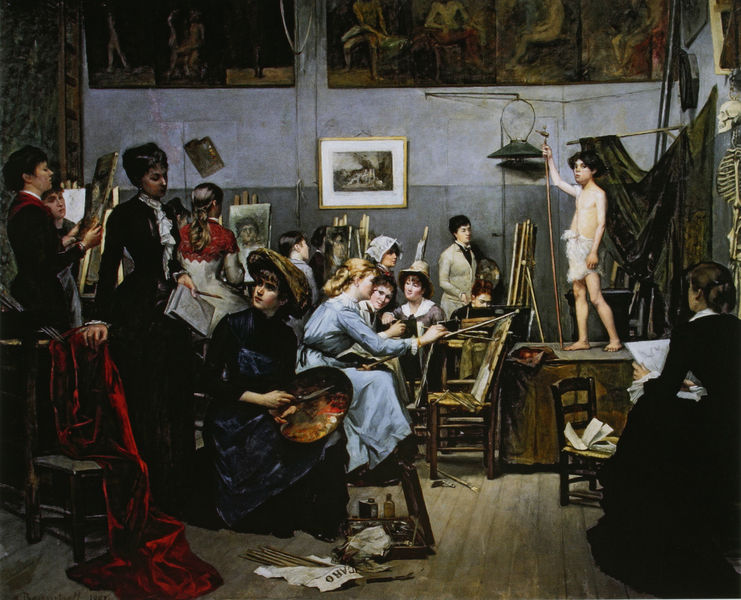
Titel: Aktklasse im Frauenatelier der Académie Julian
Künstler: Marie Bashkirtseff
Standort: Dnipropetrovsk
Institution: Dnipropetrovsk Kunstmuseum
Schlagwörter: akt, blau, blätter, dunkel, gemälde, gruppe, mann, nackt, frauen, gelb, menschen, mädchen, ocker, braun, damen, frau, frisur, grau, hell, holz, hut, hüte, kleid, kleider, lampe, licht, männer, raum, schwarz, skizze, stuhl, stühle, szene, tisch, weiss, zimmer, blick, rot, tuch, beige, malerei, flasche, wand, falten, rahmen, samt, bild, porträt, vorhang, boden, interieur, mantel, pose, stoff, decke, kind, bühne, stock, dutt, bilder, papier, modell, fußboden, lehrerin, parkett, schule, stab, studie, unterricht, üben, fahne, farben, farbe, dielen, schemel, gobelin, holzboden, zopf, atelier, maler, malerin, staffelei, bohlen, faltenwurf, halbakt, podest, junge, model, knabe, künstler, zeitung, kittel, leinwand, kunst, malen, palette, pinsel, utensilien, jüngling, skelett, werkstatt, zeichnen, hermes, schüler, lernen, paletten, leinwände, block, akademie, klasse, künstleratelier, aktmalerei, malschule, aktkurs, malkurs, künstlerinnen, zeichenkurs, kunstakademie, malerinnen, malklasse, aktzeichnen, kurs, ausbildung, schute, oinsel, terpentin, malersaal, ademie, malschuhle, #rahmen, kunstkurs, stuhñ, modelstehen, roter samt, korstettgewänder, malerinen, malatelier